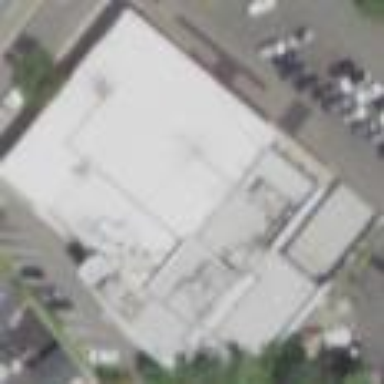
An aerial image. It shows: Fitness center building.